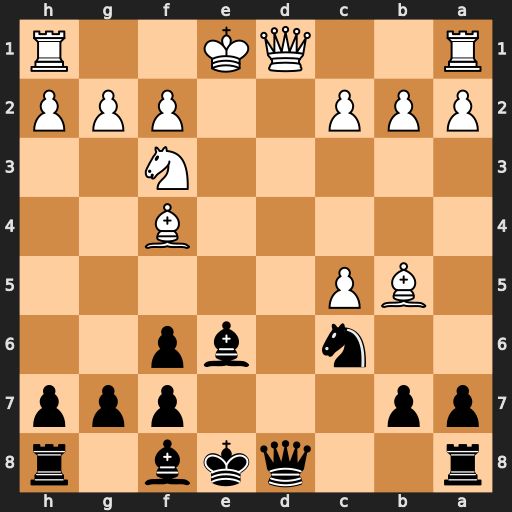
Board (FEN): r2qkb1r/pp3ppp/2n1bp2/1BP5/5B2/5N2/PPP2PPP/R2QK2R
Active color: b
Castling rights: KQkq
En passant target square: -
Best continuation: Qa5+ Qd2 Qxb5